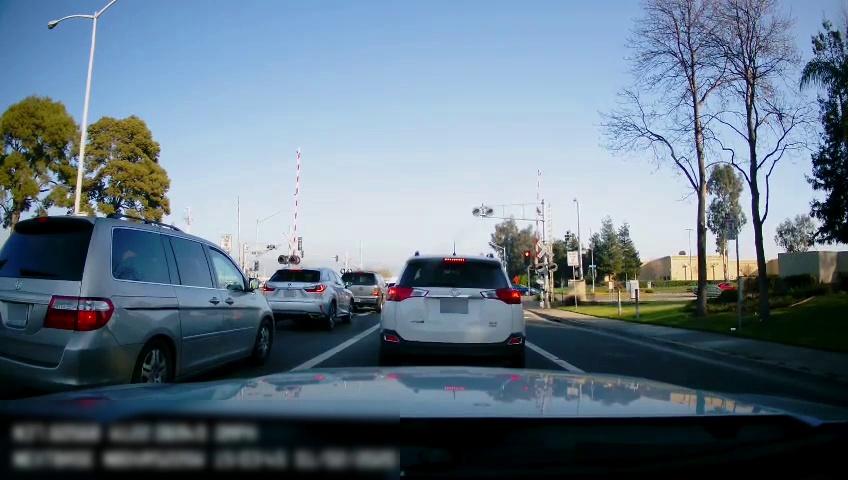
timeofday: Day
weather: Sunny
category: Drivable Space
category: Drivable Space
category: Vehicles | Car
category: Vehicles | Car
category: Vehicles | Car
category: Vehicles | SUV
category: Vehicles | SUV
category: Vehicles | Van
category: Vehicles | SUV
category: Lanes | Current Lane
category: Lanes | Current Lane
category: Traffic | Signs
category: Traffic | Lights
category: Traffic | Lights
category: Traffic | Lights
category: Traffic | Lights
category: Traffic | Signs
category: Traffic | Lights
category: Traffic | Signs